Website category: university
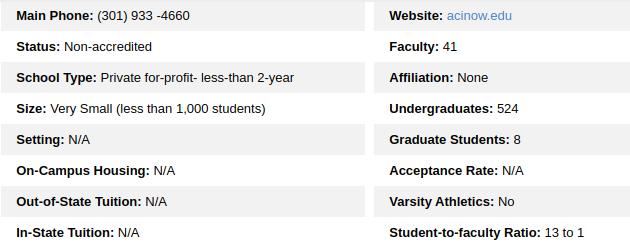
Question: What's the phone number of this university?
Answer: (301) 933 -4660

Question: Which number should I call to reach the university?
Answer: (301) 933 -4660

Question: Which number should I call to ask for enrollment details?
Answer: (301) 933 -4660

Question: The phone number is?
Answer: (301) 933 -4660

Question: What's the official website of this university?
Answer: acinow.edu

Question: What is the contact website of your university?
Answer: acinow.edu

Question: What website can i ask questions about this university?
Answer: acinow.edu

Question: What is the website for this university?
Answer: acinow.edu

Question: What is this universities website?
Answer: acinow.edu

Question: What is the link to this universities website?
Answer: acinow.edu

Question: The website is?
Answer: acinow.edu

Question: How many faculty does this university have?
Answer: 41

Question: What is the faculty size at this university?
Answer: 41

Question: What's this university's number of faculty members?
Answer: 41

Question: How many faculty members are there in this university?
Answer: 41

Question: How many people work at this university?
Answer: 41

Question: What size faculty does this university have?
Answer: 41

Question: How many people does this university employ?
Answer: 41

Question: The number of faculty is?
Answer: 41

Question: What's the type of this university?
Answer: Private for-profit- less-than 2-year

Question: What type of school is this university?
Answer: Private for-profit- less-than 2-year

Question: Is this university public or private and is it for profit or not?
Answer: Private for-profit- less-than 2-year

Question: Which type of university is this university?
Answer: Private for-profit- less-than 2-year

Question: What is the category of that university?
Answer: Private for-profit- less-than 2-year

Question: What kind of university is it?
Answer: Private for-profit- less-than 2-year

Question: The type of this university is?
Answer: Private for-profit- less-than 2-year

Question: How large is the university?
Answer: Very Small (less than 1,000 students)

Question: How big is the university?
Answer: Very Small (less than 1,000 students)

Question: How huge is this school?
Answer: Very Small (less than 1,000 students)

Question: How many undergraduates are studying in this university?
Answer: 524

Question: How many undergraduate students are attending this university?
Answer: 524

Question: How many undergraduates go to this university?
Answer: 524

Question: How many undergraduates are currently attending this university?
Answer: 524

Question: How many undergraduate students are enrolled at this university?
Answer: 524

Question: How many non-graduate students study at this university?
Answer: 524

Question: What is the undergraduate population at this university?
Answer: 524

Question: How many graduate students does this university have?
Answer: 8

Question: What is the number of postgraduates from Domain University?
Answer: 8

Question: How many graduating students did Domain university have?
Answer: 8

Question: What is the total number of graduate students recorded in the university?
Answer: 8

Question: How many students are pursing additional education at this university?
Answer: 8

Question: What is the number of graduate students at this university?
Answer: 8

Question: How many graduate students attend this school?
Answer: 8

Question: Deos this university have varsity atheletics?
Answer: No

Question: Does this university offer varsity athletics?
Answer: No

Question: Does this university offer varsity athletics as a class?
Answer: No

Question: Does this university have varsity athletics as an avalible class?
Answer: No

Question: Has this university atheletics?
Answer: No

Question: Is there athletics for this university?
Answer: No

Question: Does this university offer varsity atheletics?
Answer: No

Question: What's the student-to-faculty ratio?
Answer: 13 to 1

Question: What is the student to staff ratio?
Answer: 13 to 1

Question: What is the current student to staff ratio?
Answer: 13 to 1

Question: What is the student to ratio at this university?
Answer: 13 to 1

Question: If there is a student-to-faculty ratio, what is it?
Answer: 13 to 1

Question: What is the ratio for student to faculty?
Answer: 13 to 1

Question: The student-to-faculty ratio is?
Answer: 13 to 1